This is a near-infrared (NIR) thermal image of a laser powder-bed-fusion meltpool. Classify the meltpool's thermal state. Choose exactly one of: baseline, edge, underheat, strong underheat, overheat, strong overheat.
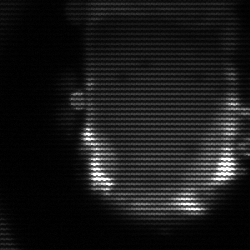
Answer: baseline